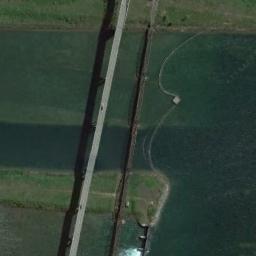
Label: bridge